Question: I m tying to get rounded corners with background color in shape xml file. But its not working with corners. Here is the output of the code

And here is the code
'''
<?xml version="1.0" encoding="utf-8"?>
<layer-list xmlns:android="http://schemas.android.com/apk/res/android" >
<item>
<shape android:shape="rectangle" >
<solid android:color="#aaffffff" />
</shape>
</item>
<item>
<shape>
<corners
android:radius="11dp" >
</corners>
</shape>
</item>
</layer-list>
'''
A quick help will be appreciated. Thanks in advance !
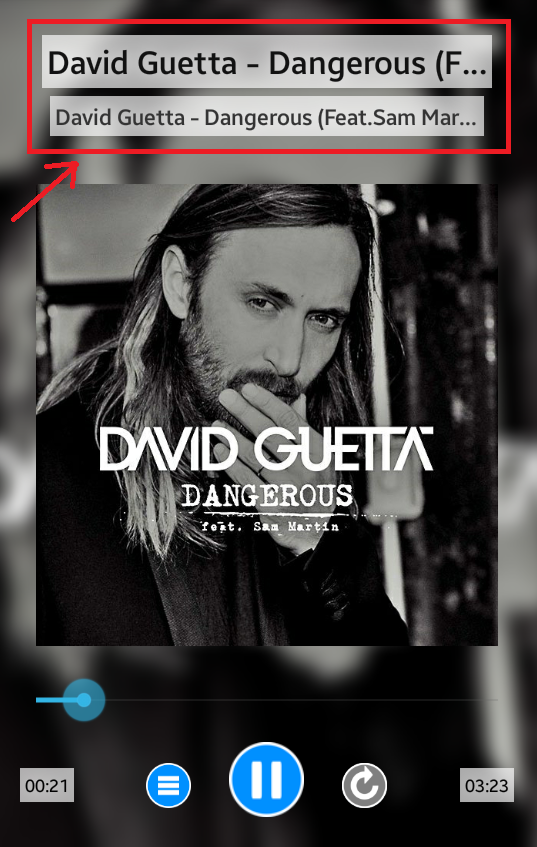
Answer: try this:
'''
<item>
<shape android:shape="rectangle" >
<solid android:color="#aaffffff" />
<corners android:radius="11dp" />
</shape>
</item>
'''